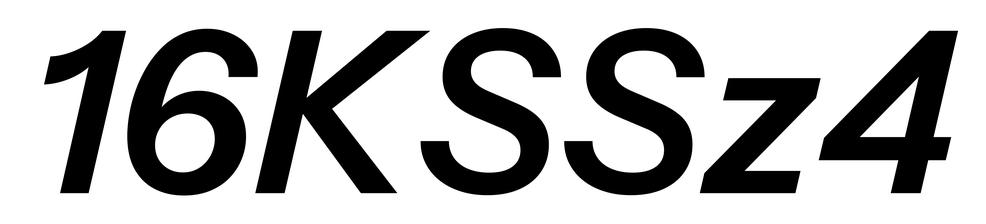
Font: InstrumentSans-Italic_SemiBold_Italic